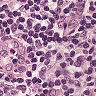
Metastatic tissue present: no